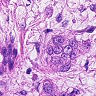
Metastatic tissue present: yes